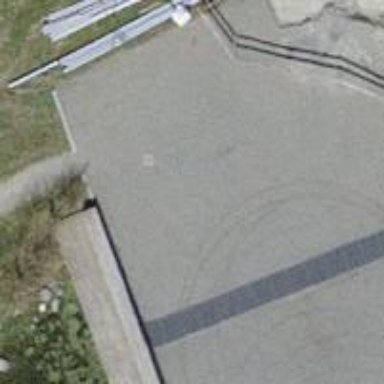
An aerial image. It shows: Path bridge with paving stones surface.